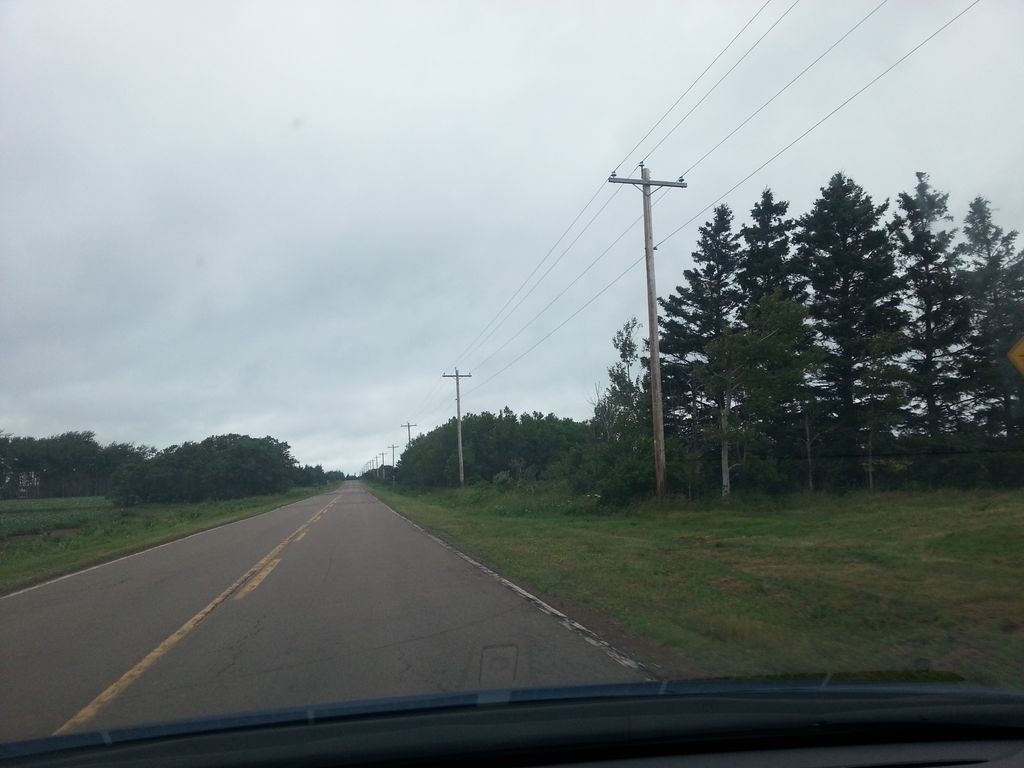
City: charlottetown